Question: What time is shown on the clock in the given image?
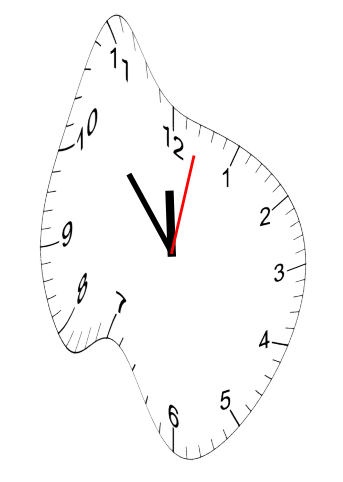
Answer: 11:53:02